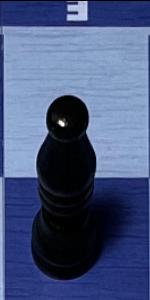
Label: Bishop_Black